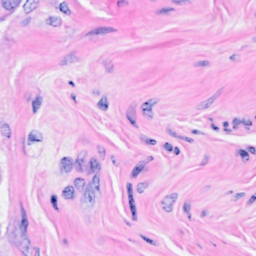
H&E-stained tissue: Breast